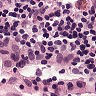
Metastatic tissue present: no